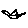
Label: bird